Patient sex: M
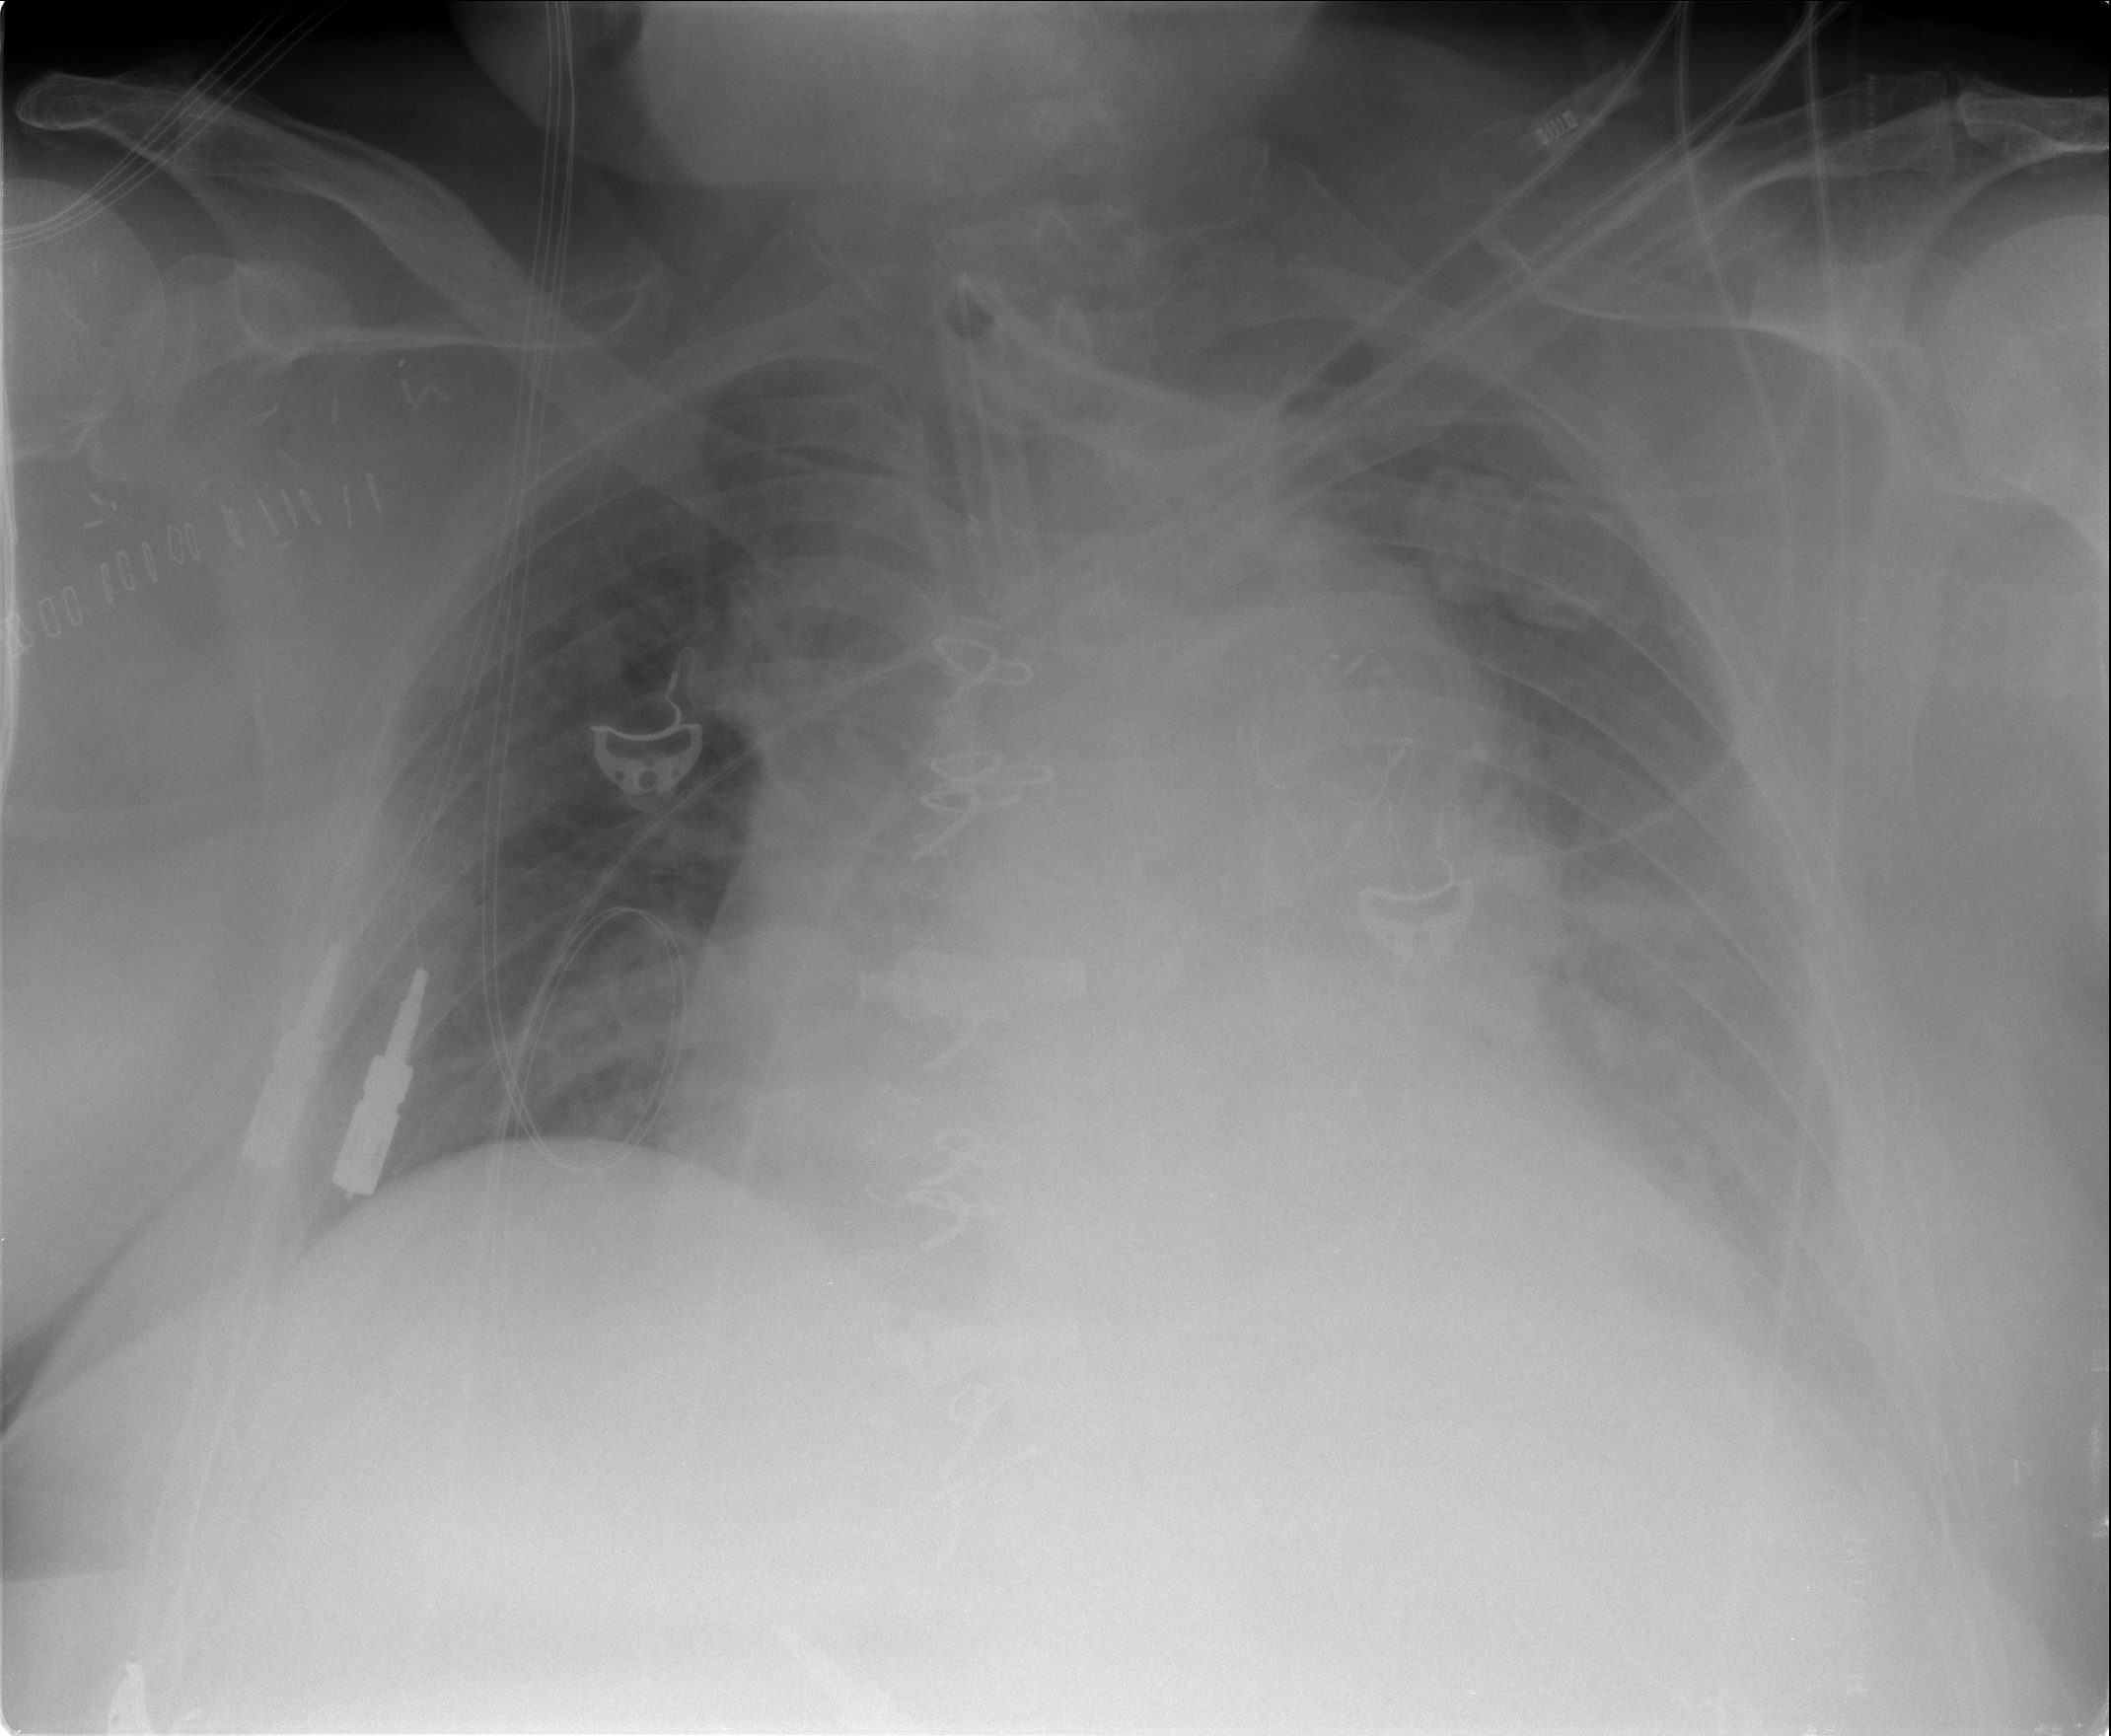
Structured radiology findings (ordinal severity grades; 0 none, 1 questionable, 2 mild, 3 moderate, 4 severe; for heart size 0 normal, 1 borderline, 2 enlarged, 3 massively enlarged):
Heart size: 2
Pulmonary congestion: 2
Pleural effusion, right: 0
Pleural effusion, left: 3
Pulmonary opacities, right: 2
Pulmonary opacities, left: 2
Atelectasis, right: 0
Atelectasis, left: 2